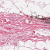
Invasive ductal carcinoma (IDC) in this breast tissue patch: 0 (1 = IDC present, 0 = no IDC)